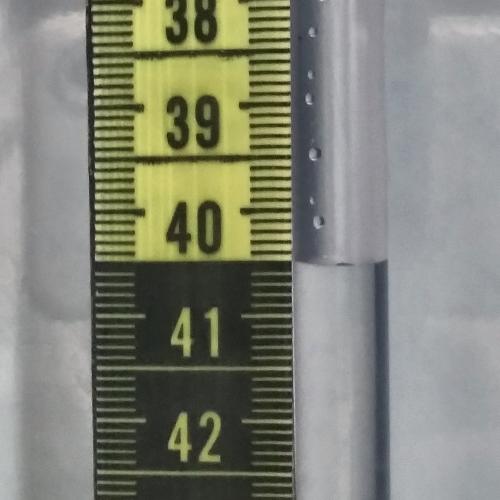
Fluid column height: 40.5 cm